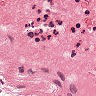
Metastatic tissue present: no